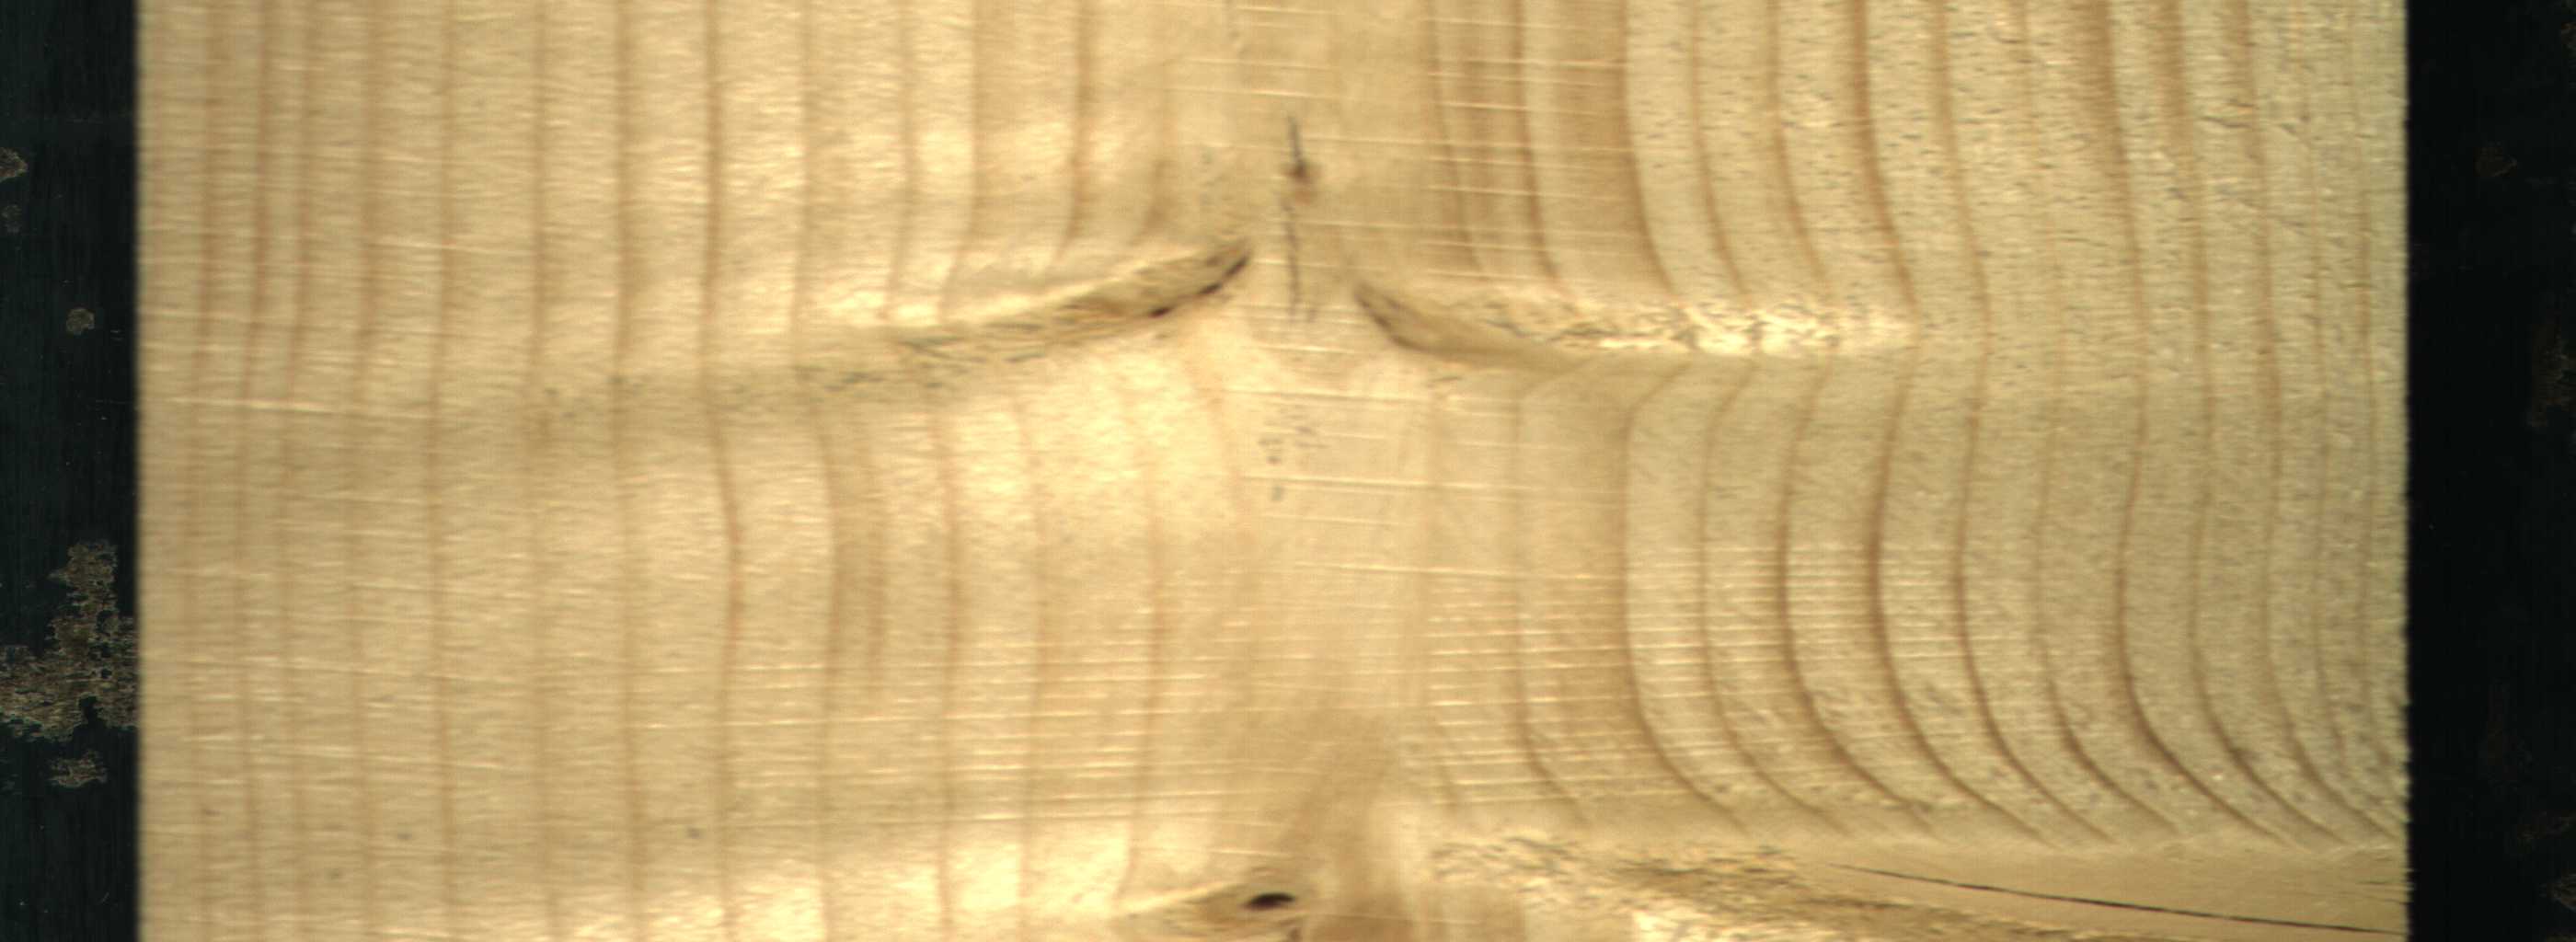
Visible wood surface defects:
Crack
knot_with_crack
Dead_Knot
Live_Knot
Live_Knot